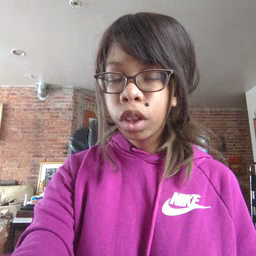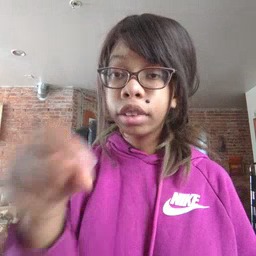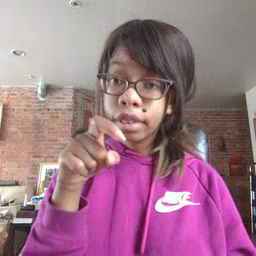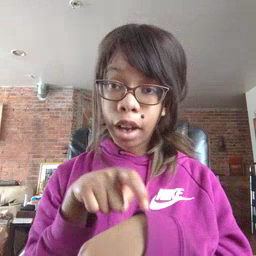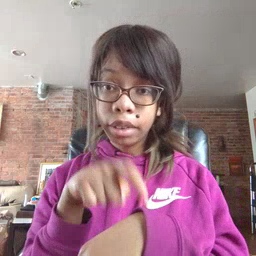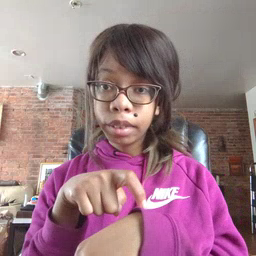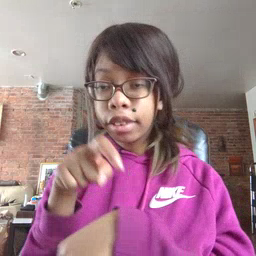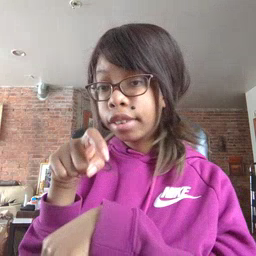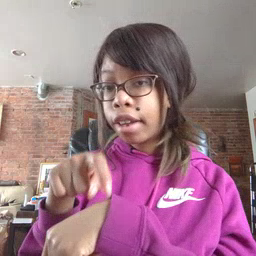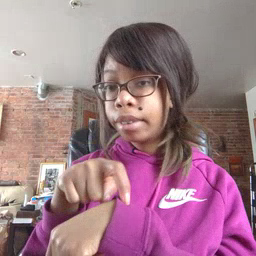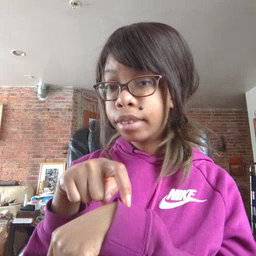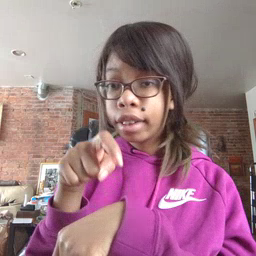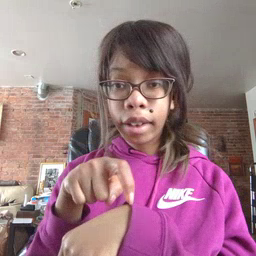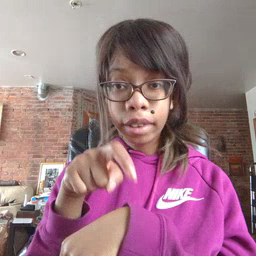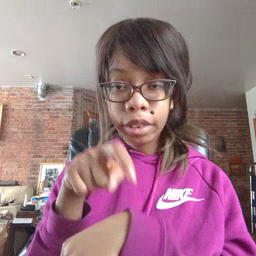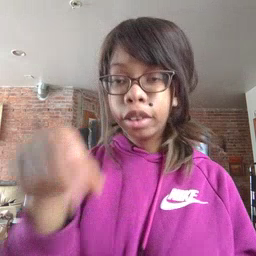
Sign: time